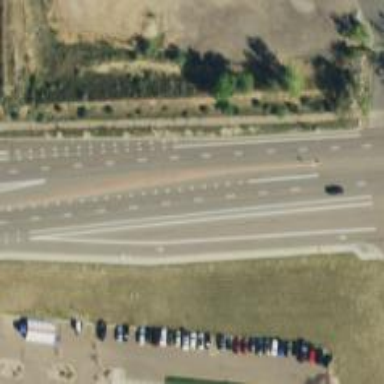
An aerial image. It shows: Secondary link road with asphalt surface.